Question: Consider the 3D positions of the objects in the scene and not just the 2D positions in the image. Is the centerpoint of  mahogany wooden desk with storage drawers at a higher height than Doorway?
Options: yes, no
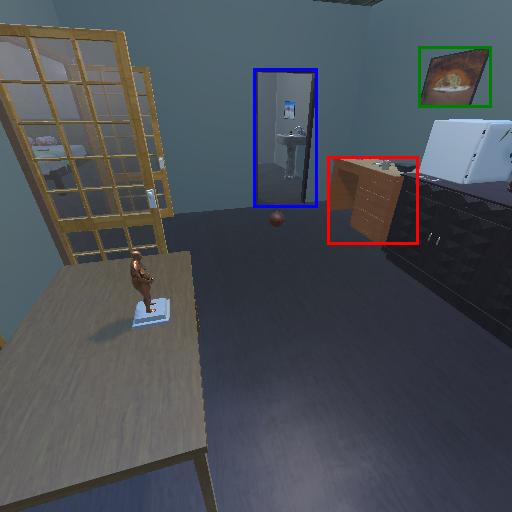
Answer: yes